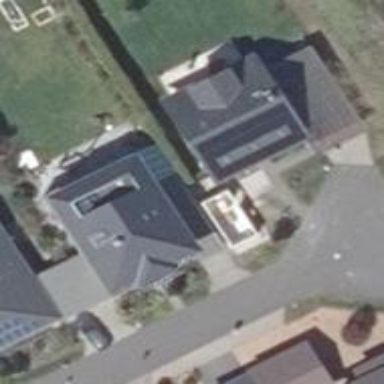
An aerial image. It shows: Detached building.